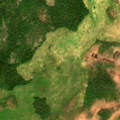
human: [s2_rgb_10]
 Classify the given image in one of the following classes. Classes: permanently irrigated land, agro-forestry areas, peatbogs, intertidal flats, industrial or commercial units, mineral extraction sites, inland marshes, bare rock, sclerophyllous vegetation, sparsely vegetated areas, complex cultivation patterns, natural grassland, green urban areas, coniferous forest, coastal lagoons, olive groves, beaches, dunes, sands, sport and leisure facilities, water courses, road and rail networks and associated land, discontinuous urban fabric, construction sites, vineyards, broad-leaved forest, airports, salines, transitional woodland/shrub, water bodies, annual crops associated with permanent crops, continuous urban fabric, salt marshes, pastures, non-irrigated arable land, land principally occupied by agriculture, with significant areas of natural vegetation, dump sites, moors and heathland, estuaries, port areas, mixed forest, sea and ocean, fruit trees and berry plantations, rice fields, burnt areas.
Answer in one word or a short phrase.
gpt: coniferous forest, transitional woodland/shrub, peatbogs